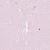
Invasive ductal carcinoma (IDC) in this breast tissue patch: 0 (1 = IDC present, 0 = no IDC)